Question: '''
ggplot(df1, aes(x= seg.mean)) +
geom_histogram(binwidth=.6, colour="black", fill="white")
geom_vline(aes(xintercept=mean(seg.mean, na.rm=T)),
color="red", linetype="dashed", size=0.5)
'''
How can i increase the break points of x axis, for eg range of x axis form -5 to 5, with an interval of 0.5

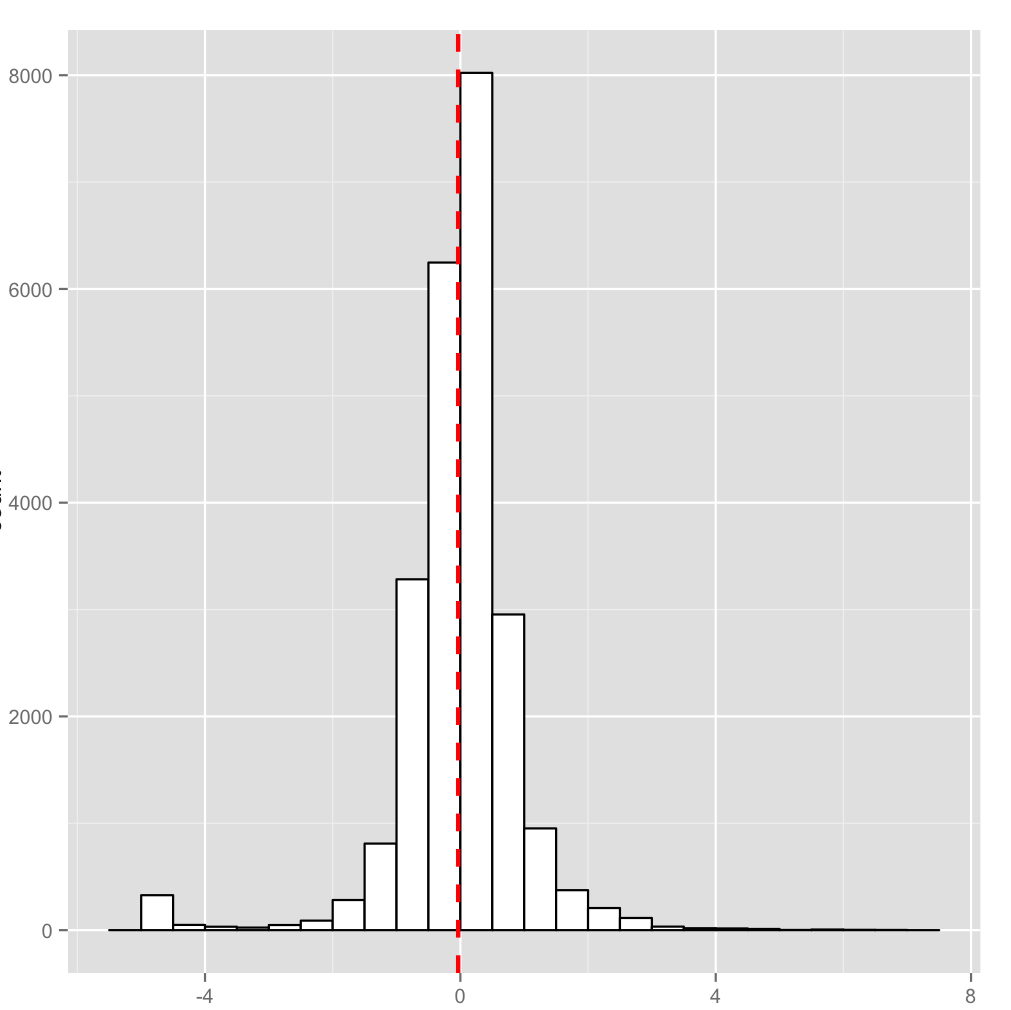
Answer: Use scale_x_continuous: '+scale_x_continuous(breaks=seq(-5,5,by=0.5))'